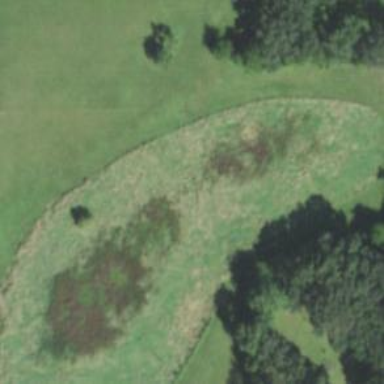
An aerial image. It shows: Disc golf hole.